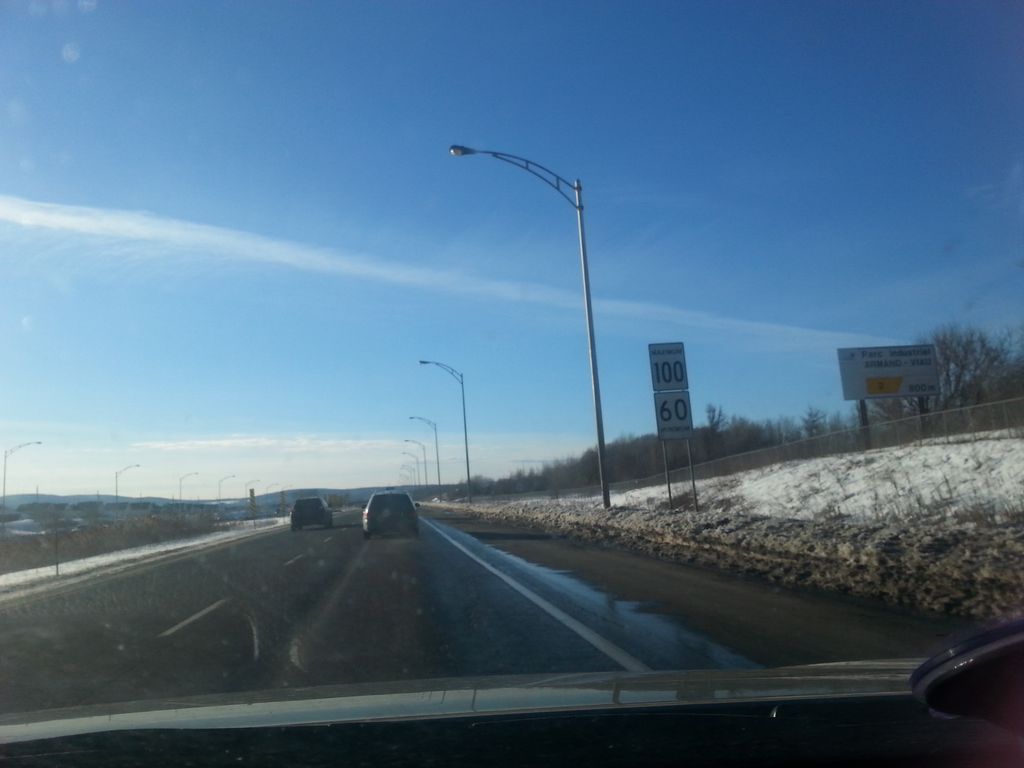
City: quebec_city